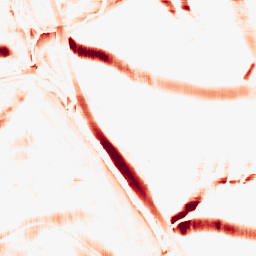
Category: morphological
Decomposition family: rolling_ball
Decomposition parameters: radius: 10
Upsampling method: edge_directed
Upsampling parameters: scale: 2
Upsampling scale: 2